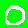
Digit: 0